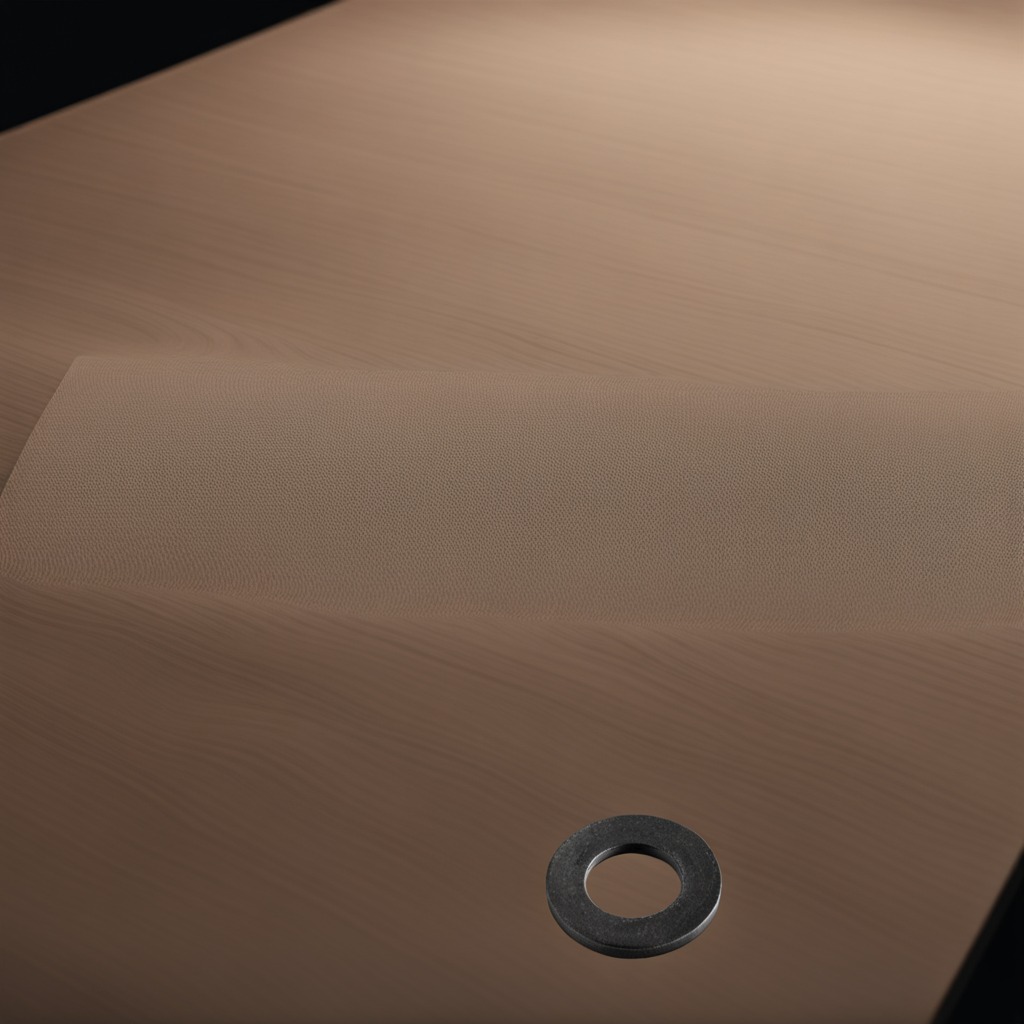
A flat metal washer lies on a wooden table inside a workshop at night dim ambient light soft shadows worn but beneath the cloth.